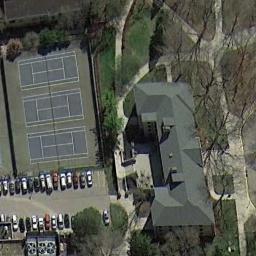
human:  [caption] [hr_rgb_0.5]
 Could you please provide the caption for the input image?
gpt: There are many cars in the parking lot next to the tennis courts .

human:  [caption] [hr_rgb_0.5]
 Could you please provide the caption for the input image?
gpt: Tennis court next to buildings and parking lot with trees nearby .

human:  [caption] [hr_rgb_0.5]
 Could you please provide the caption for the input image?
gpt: The tennis court is next to some buildings and parking lot .

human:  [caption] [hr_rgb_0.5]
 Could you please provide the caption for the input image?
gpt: There are several cars parked by the tennis court .

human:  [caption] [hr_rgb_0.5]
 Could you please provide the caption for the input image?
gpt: There are some cars beside the tennis courts .